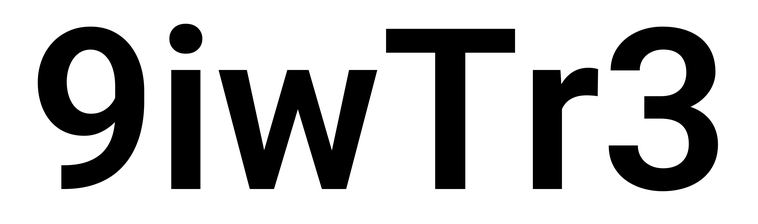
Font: Roboto_SemiBold